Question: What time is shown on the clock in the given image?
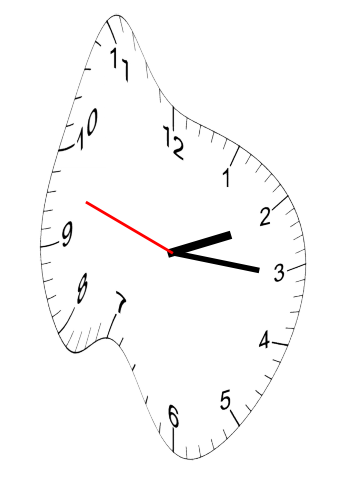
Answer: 02:15:48